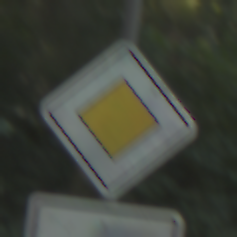
Verkehrszeichen: Vorfahrtsstrasse
Zusatzzeichen unten: VerlaufVorfahrtsstrasse6
Umgebung: Outdoor, Nature
Tageszeit: MorningAfternoon
Wetter: Clear
Licht: Natural
Jahreszeit: NotSpecified
Kontrast: LowContrast